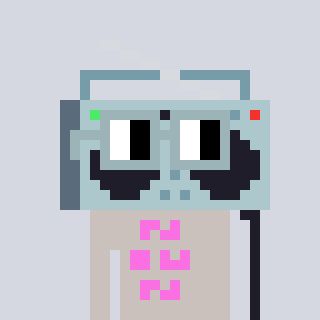
a pixel art character with square dark gray glasses, a boombox-shaped head and a foggrey-colored body on a cool background